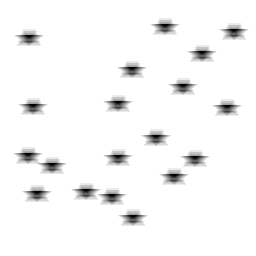
Squares: 0
Triangles: 0
Stars: 19
Total shapes: 19